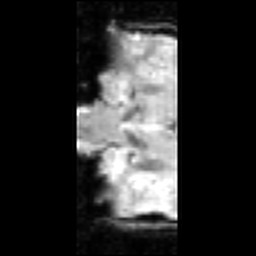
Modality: inplaneT2
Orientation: coronal
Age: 27
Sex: male